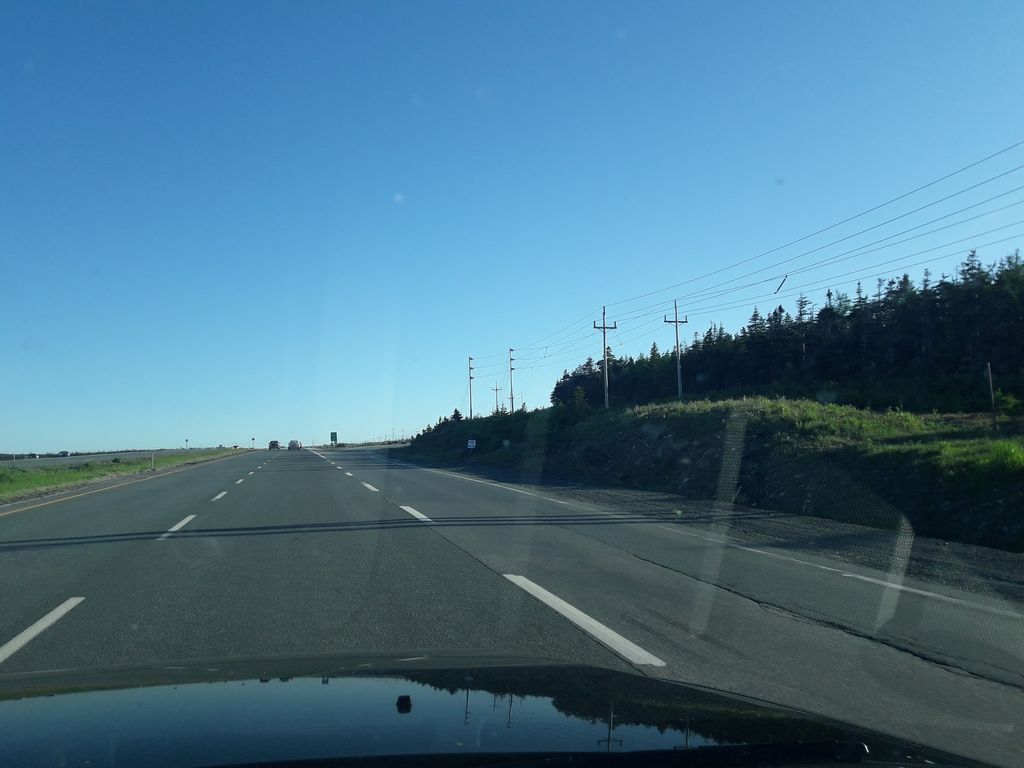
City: st_johns